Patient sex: M
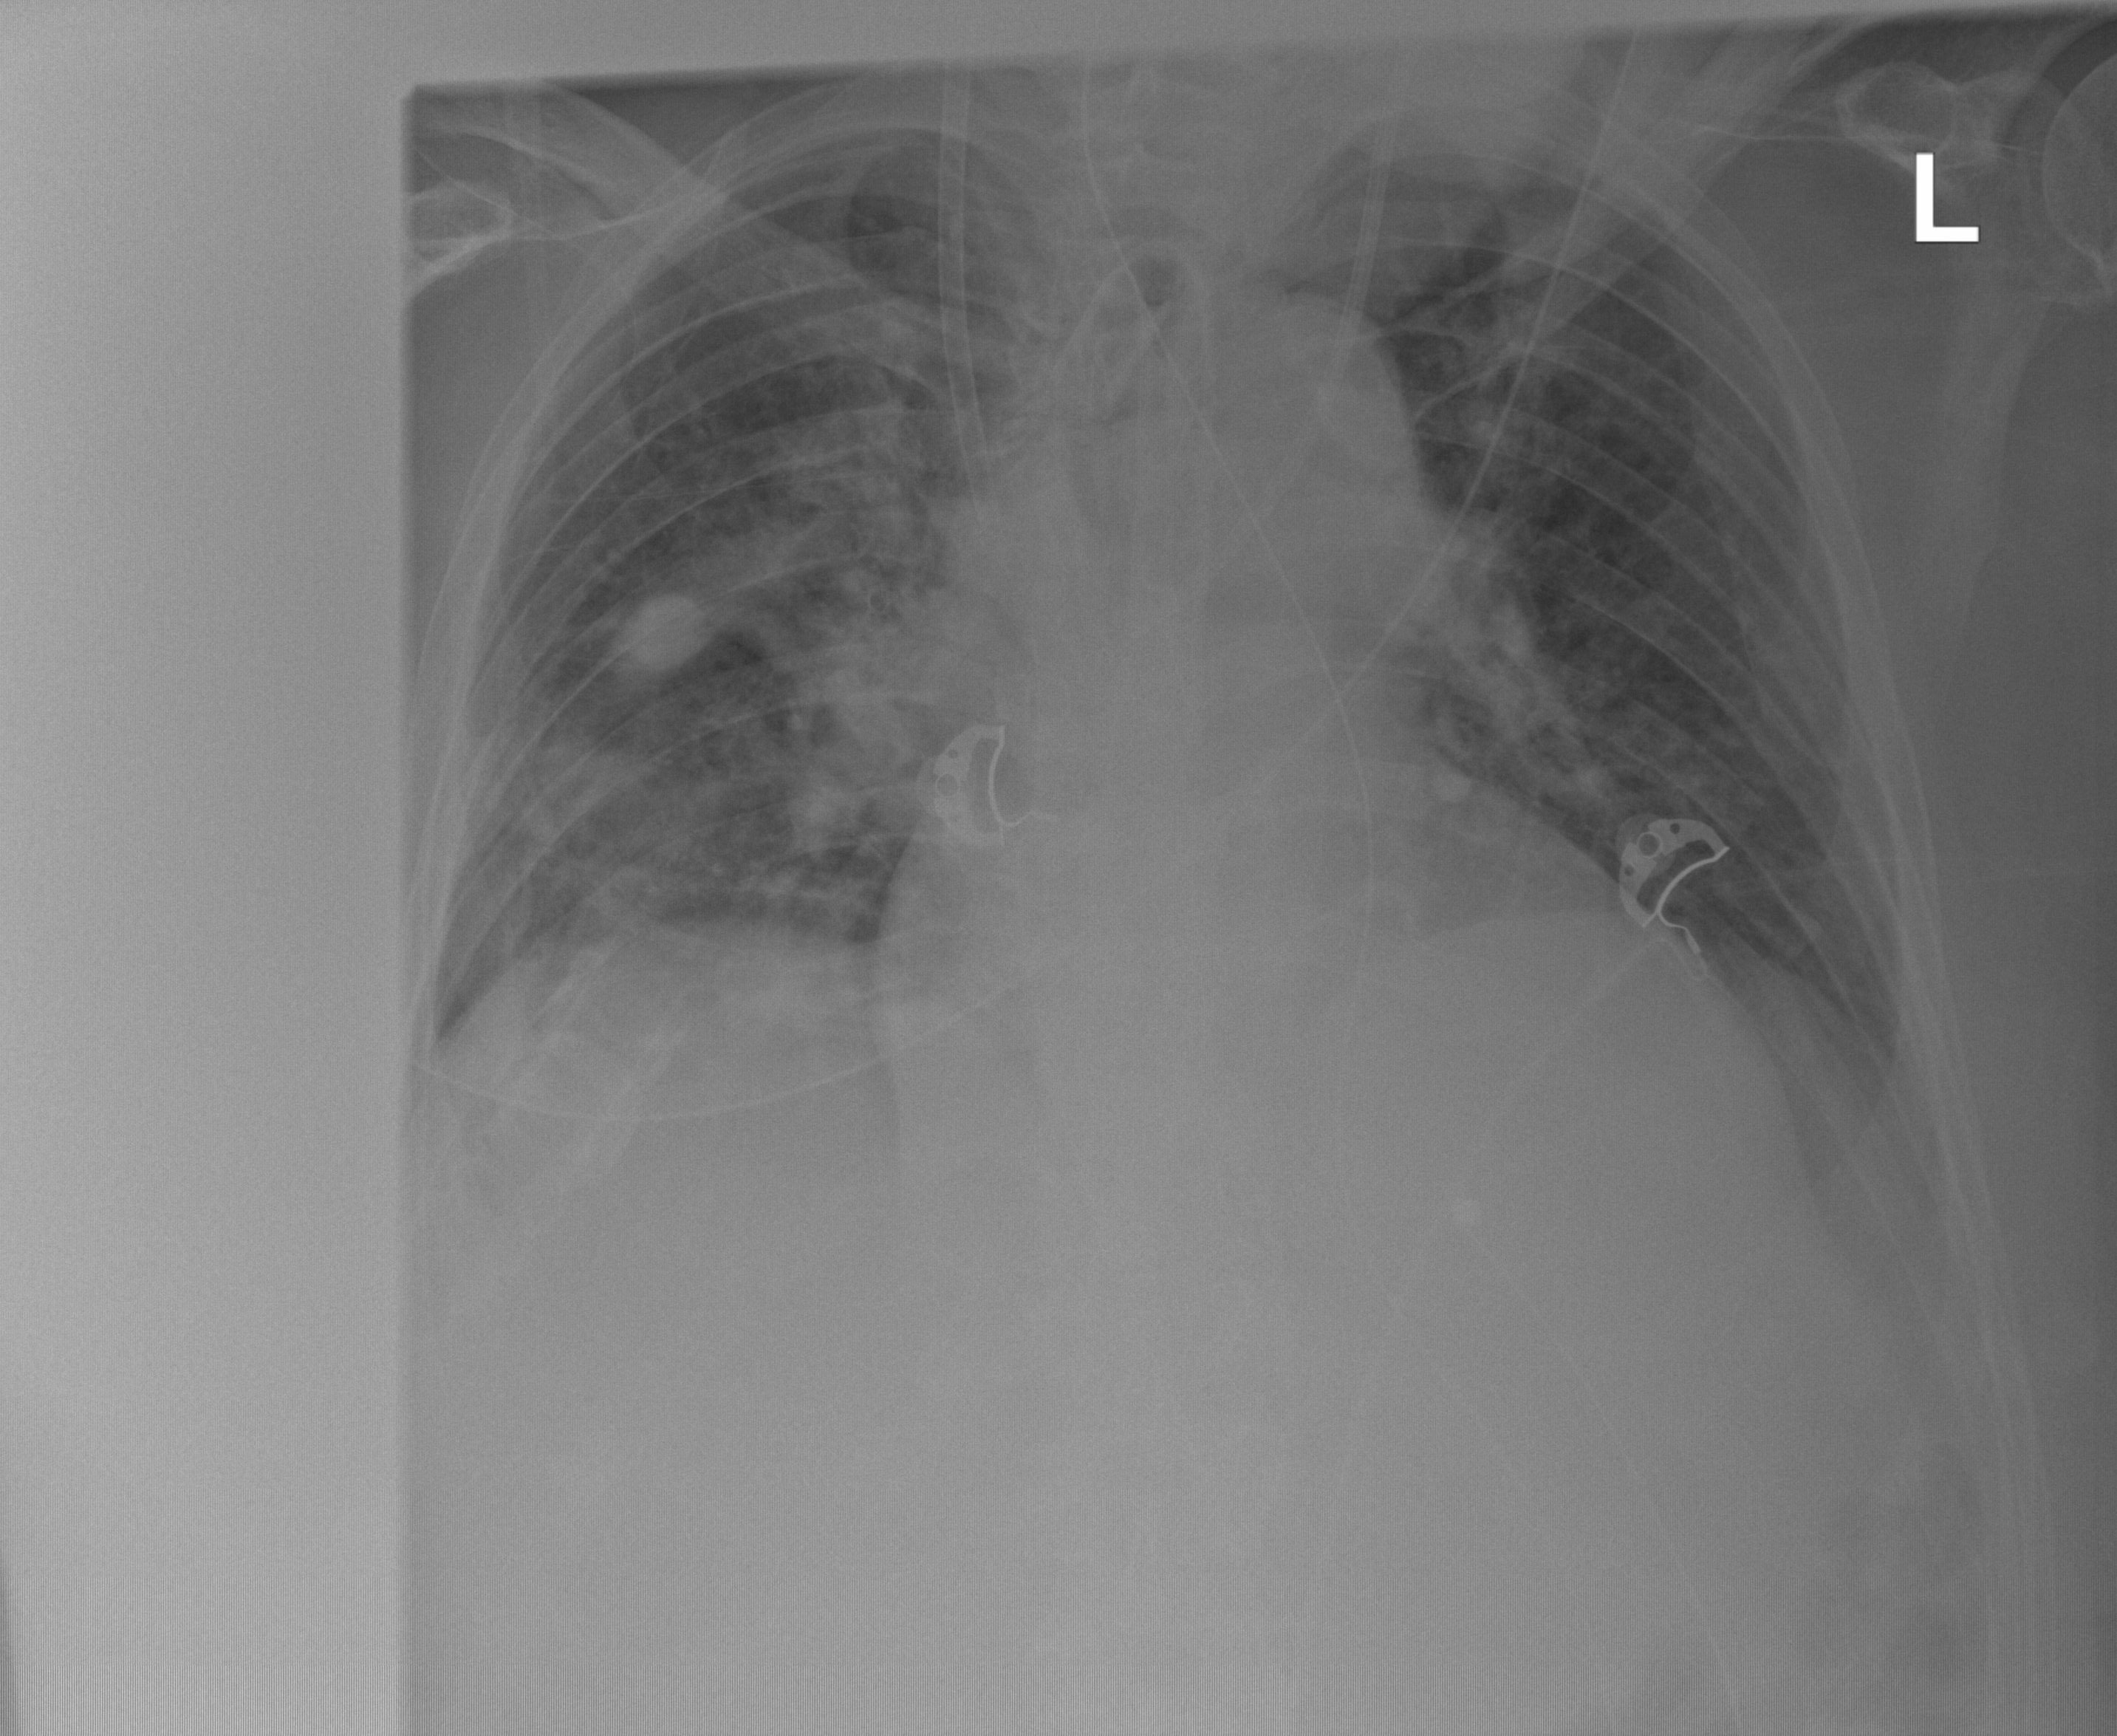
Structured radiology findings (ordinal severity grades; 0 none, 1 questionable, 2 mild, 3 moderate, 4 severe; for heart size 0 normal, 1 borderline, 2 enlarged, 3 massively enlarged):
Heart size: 1
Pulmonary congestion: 2
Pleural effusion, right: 2
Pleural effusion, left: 0
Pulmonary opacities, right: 3
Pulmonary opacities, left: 2
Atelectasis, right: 2
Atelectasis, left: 2